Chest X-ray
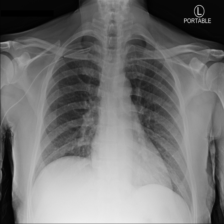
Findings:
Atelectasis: negative
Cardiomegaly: negative
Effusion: negative
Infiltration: negative
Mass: negative
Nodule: negative
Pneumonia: negative
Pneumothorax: negative
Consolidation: negative
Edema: negative
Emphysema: negative
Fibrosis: negative
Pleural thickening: negative
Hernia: negative